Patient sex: M
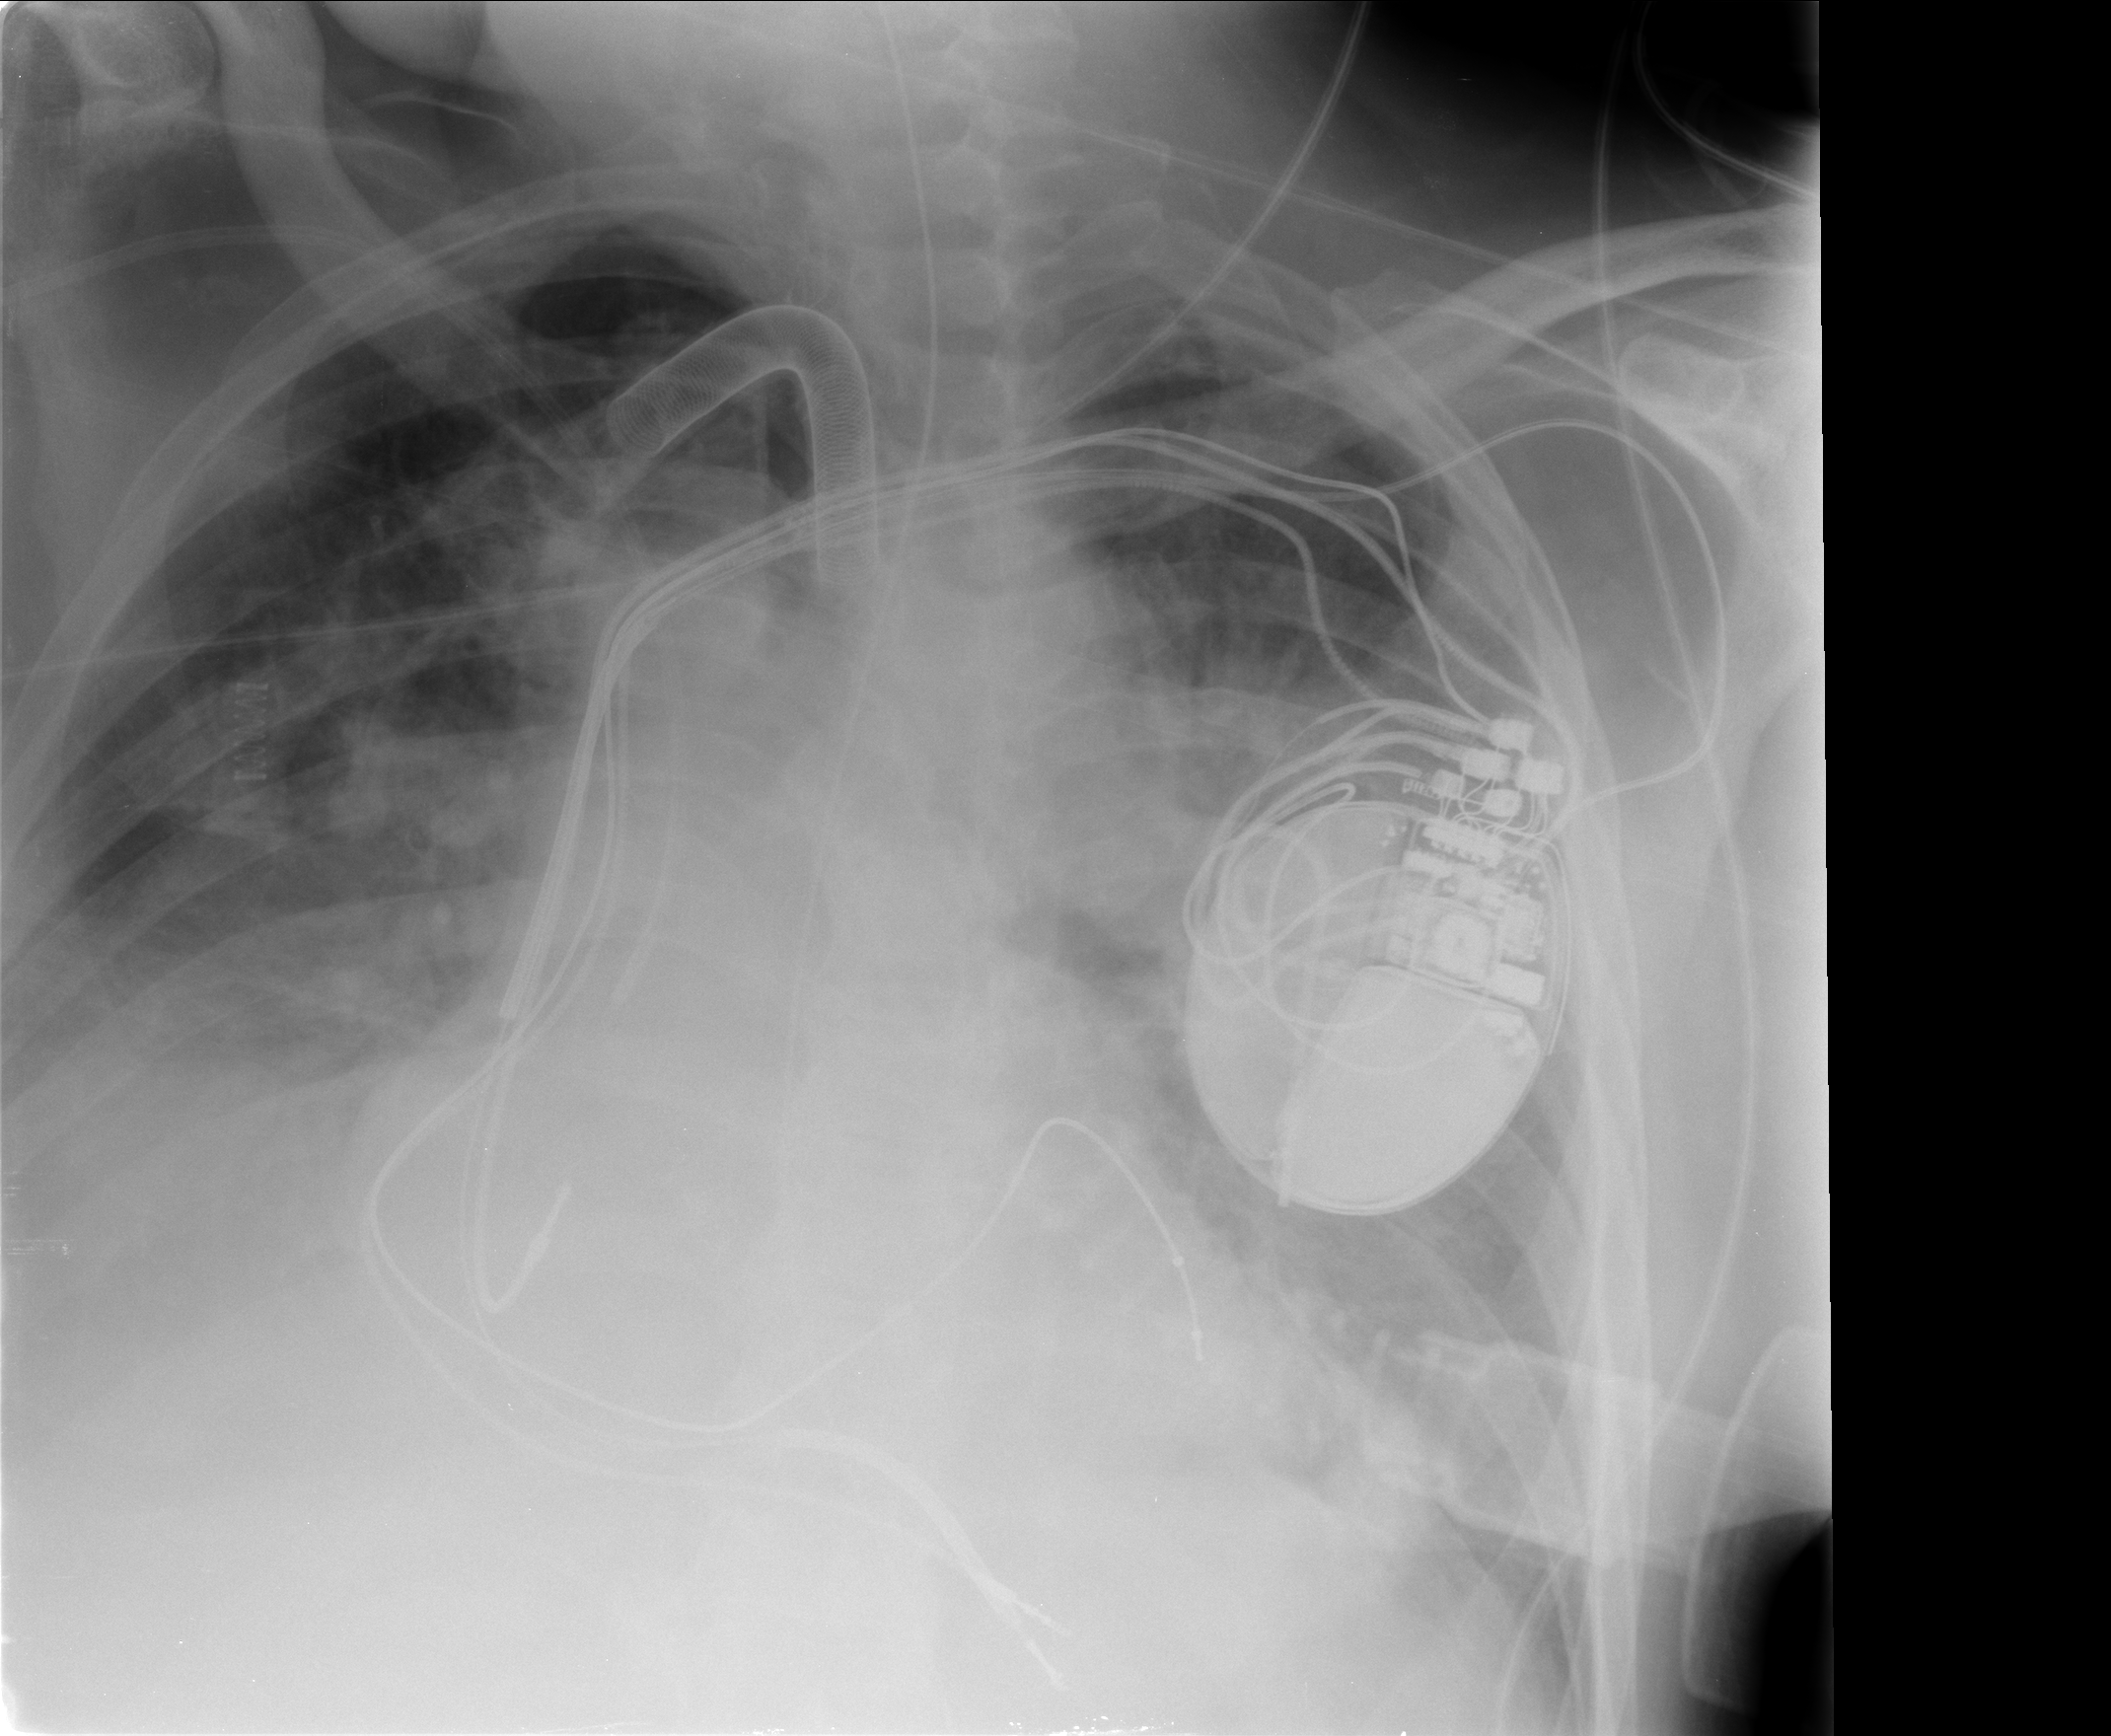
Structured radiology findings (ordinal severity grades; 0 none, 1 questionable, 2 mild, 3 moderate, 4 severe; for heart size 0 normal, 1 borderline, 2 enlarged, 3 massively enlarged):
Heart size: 2
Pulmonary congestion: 3
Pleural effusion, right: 2
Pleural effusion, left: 0
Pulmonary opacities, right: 0
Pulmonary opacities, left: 2
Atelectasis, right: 2
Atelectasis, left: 2